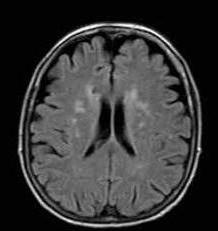
Label: notumor